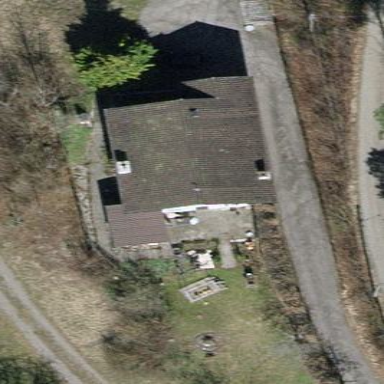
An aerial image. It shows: Detached building.